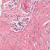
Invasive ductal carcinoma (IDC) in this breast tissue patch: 0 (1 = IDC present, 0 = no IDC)